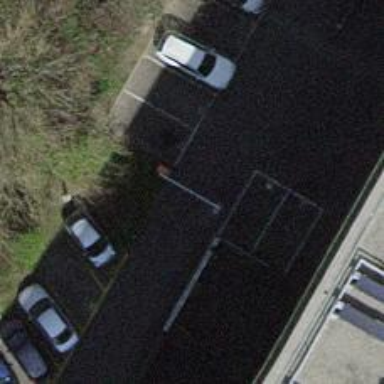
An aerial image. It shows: Lift gate barrier.